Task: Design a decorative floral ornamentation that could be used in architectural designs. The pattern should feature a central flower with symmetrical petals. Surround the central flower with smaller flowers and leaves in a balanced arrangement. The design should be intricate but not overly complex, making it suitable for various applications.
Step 268:
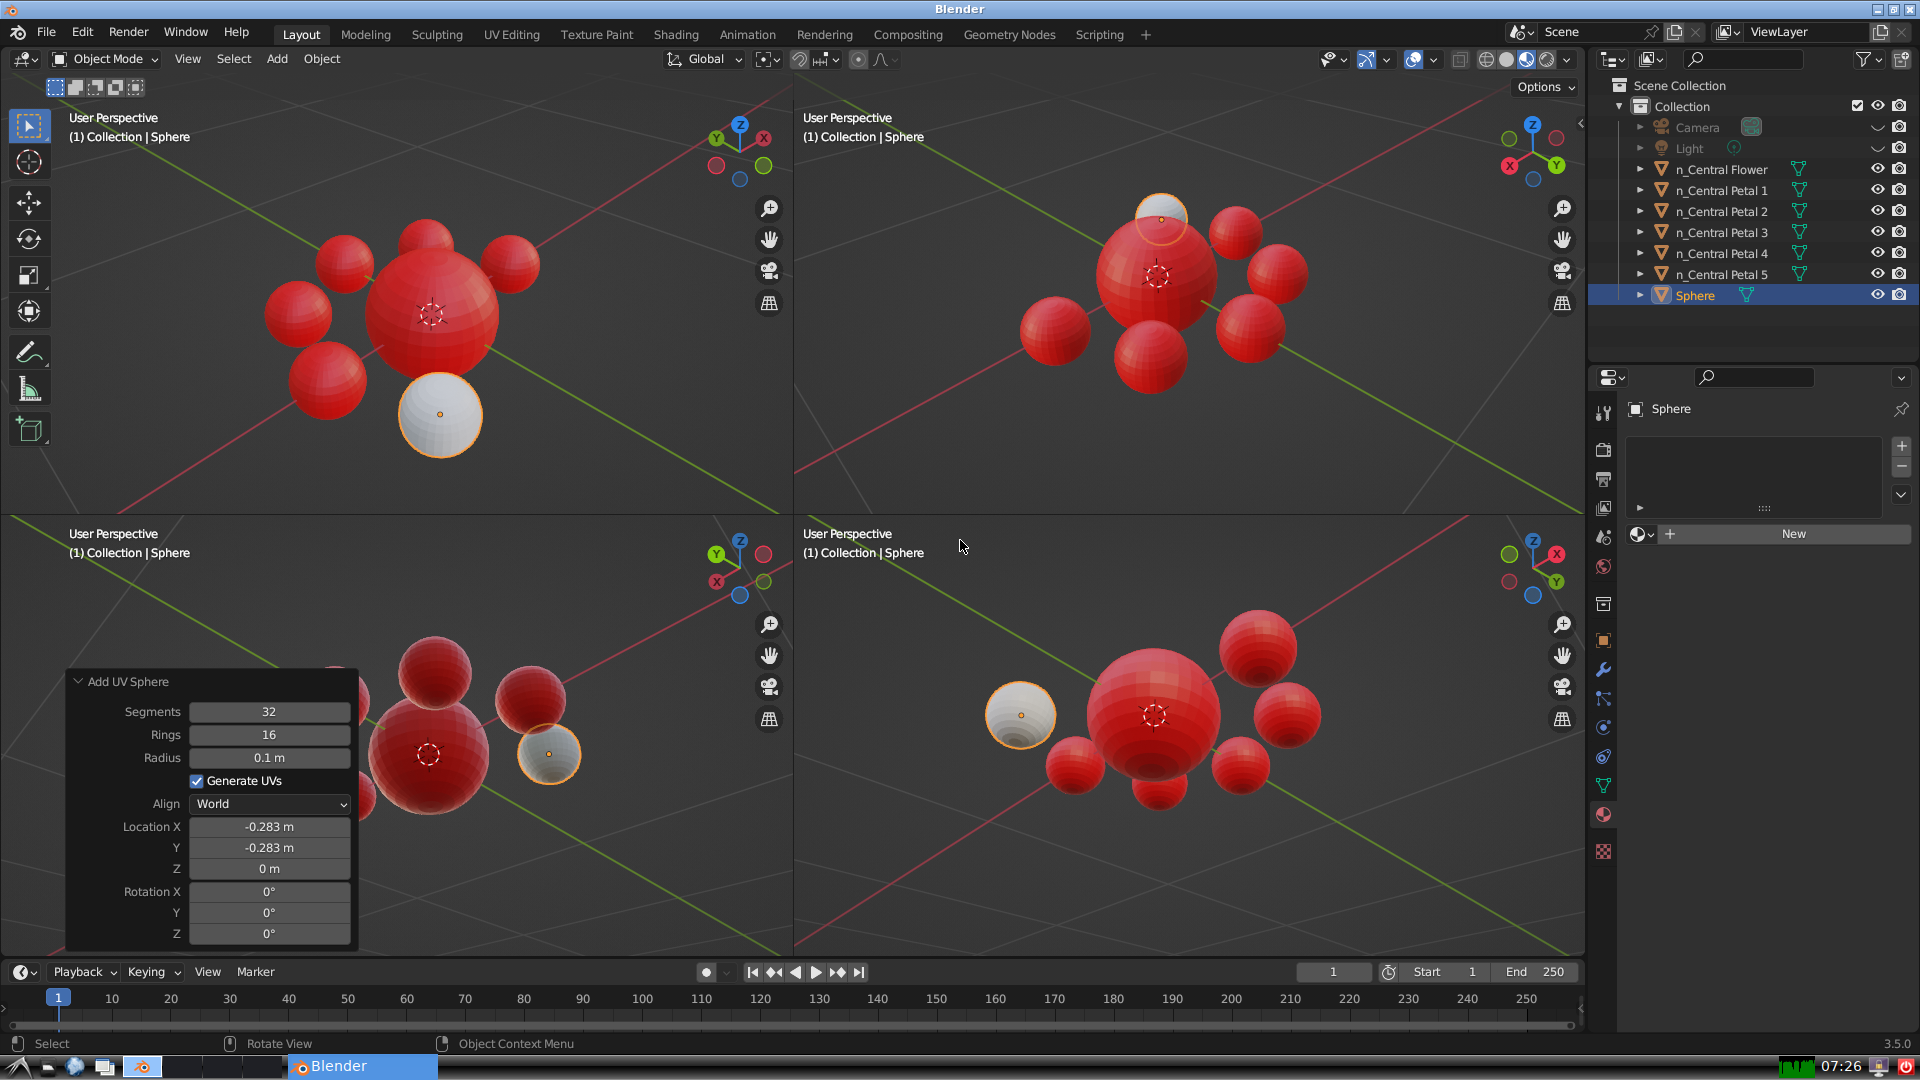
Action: {"key_press": ['Ctrl, Home']}